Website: apple
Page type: account-selection
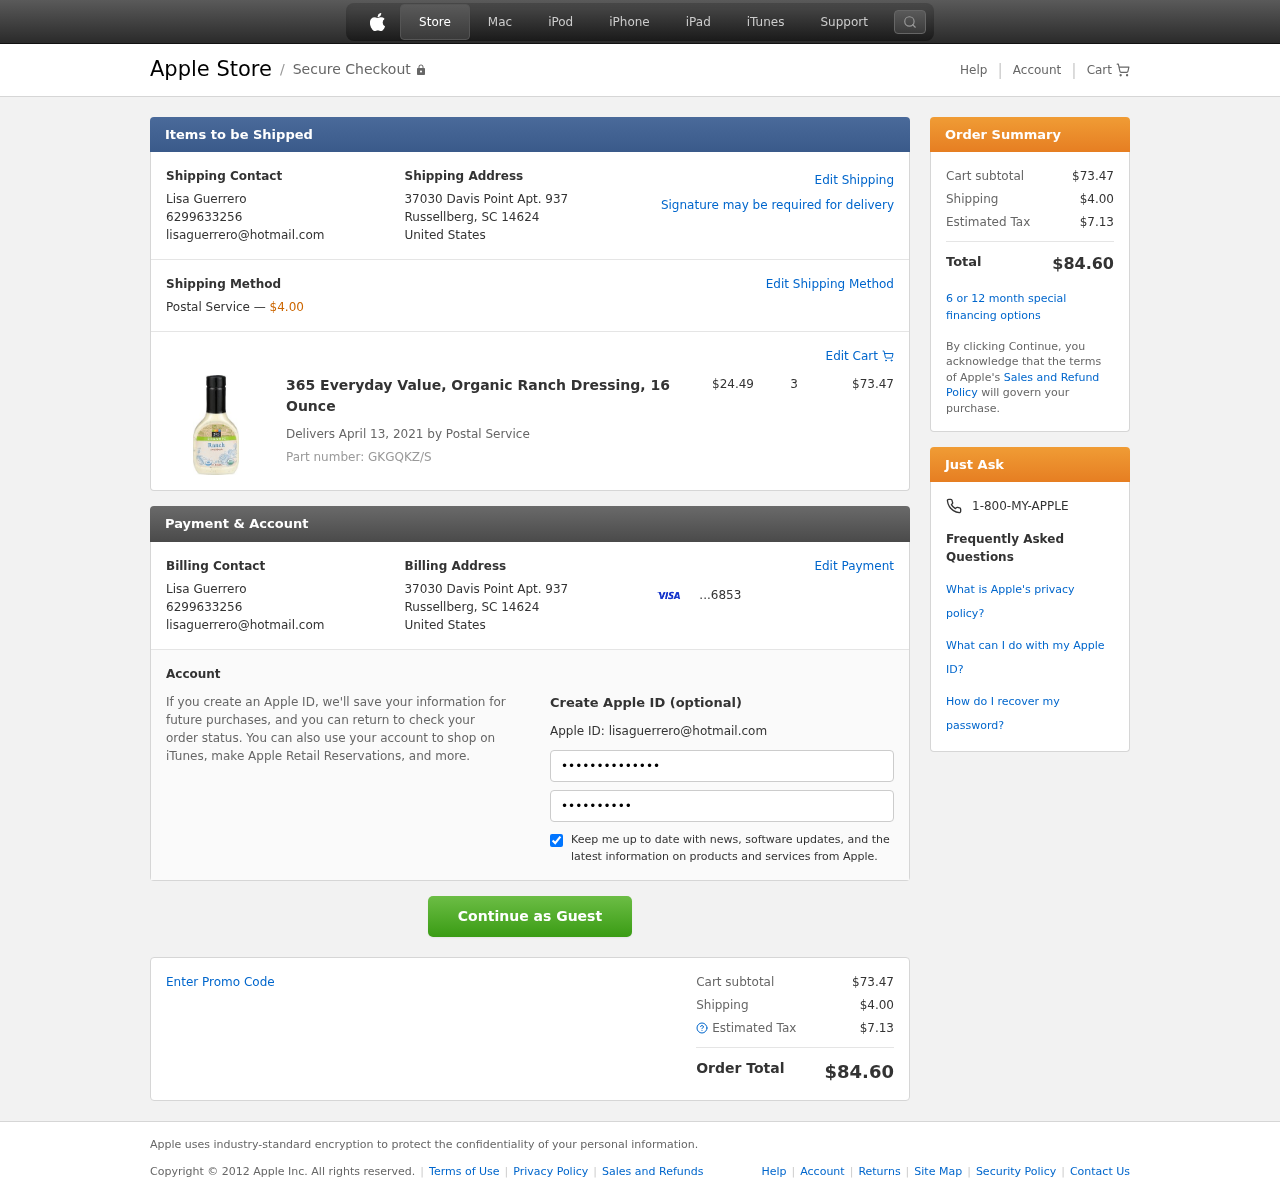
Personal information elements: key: PII_CARD_LAST4
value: ...6853
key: PII_CITY_STATE_ZIP
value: Russellberg, SC 14624
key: PII_COUNTRY
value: United States
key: PII_EMAIL
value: lisaguerrero@hotmail.com
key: PII_FULLNAME
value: Lisa Guerrero
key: PII_PHONE
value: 6299633256
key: PII_STREET
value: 37030 Davis Point Apt. 937
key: PII_FIRSTNAME
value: Lisa
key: PII_LASTNAME
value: Guerrero
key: PII_FULLNAME2
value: Lisa Guerrero
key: PII_FULLNAME3
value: Lisa Guerrero
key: PII_FIRSTNAME2
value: Lisa
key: PII_FIRSTNAME3
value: Lisa
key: PII_LASTNAME2
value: Guerrero
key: PII_LASTNAME3
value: Guerrero
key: PII_FIRSTNAME_DERIVED
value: Lisa
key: PII_LASTNAME_DERIVED
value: Guerrero
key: PII_FULLNAME_DERIVED
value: Lisa Guerrero
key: PII_NAME_FULL_DERIVED
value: Lisa Guerrero
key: PII_PHONE_LINE
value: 3256
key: PII_PHONE_SUFFIX
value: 3256
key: PII_PHONE2
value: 6299633256
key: PII_PHONE3
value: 6299633256
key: PII_PHONE_NUMERIC
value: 6299633256
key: PII_PHONE_LINE_NUMERIC
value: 3256
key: PII_PHONE_SUFFIX_NUMERIC
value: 3256
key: PII_PHONE2_NUMERIC
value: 6299633256
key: PII_PHONE3_NUMERIC
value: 6299633256
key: PII_PHONE_DIGITS
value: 6299633256
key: PII_PHONE_LAST4
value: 3256
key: PII_EMAIL2
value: lisaguerrero@hotmail.com
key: PII_EMAIL3
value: lisaguerrero@hotmail.com
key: PII_STREET2
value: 37030 Davis Point Apt. 937
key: PII_CITY_STATE_ZIP2
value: Russellberg, SC 14624
Product elements: key: PRODUCT1_NAME
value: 365 Everyday Value, Organic Ranch Dressing, 16 Ounce
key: PRODUCT1_PRICE
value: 24.49
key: PRODUCT1_QUANTITY
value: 3
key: PRODUCT_PART_NUMBER
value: Part number: GKGQKZ/S
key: PRODUCT_TOTAL
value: $73.47
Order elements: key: ORDER_SHIPPING_COST
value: $4.00
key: ORDER_DELIVERY_DATE
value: Delivers April 13, 2021 by Postal Service
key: ORDER_SUBTOTAL
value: $73.47
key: ORDER_TAX
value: $7.13
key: ORDER_TOTAL
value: $84.60